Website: bh-photo
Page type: billing-address
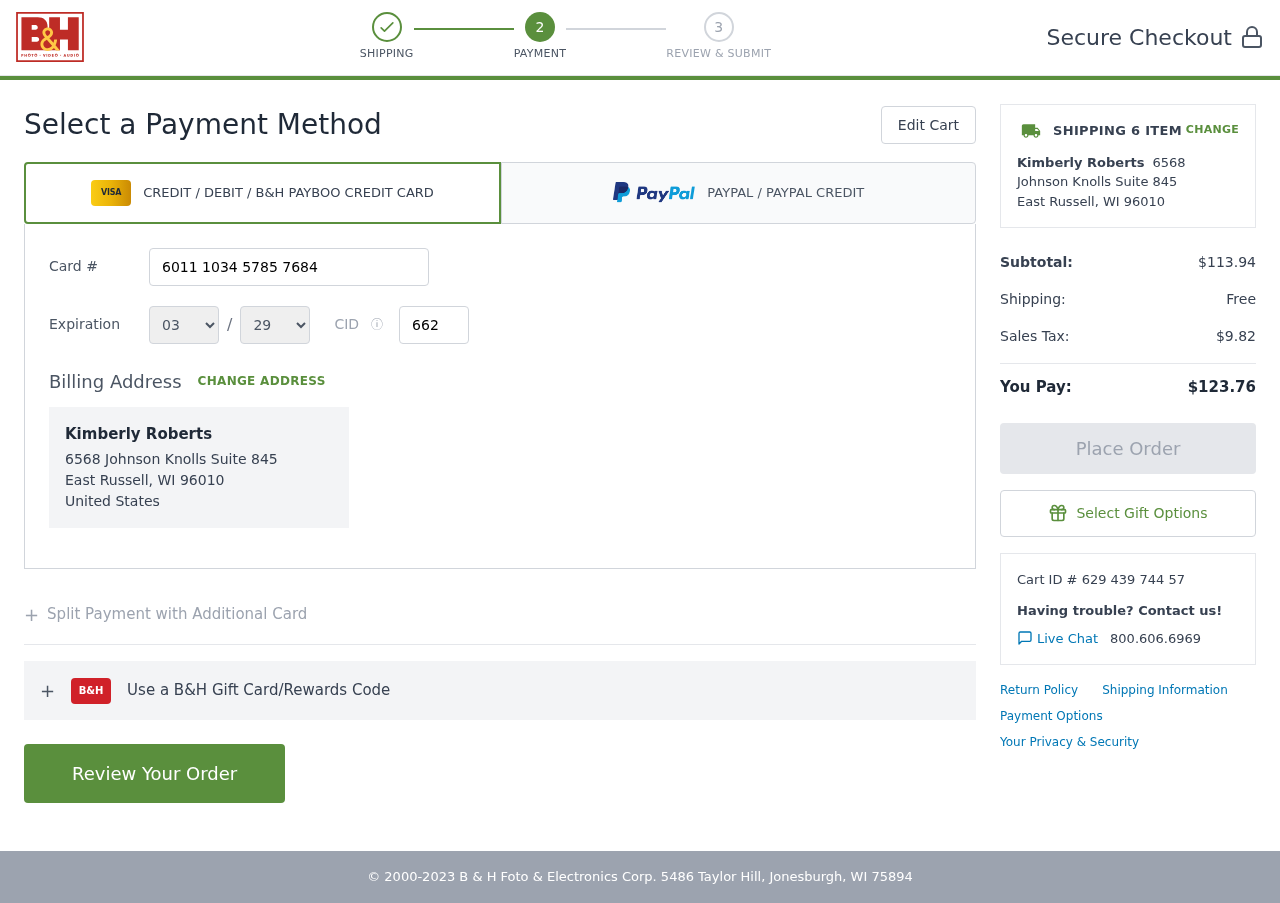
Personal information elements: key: PII_CARD_CVV
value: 662
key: PII_CARD_EXPIRY_MONTH
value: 03
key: PII_CARD_EXPIRY_YEAR
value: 29
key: PII_CARD_NUMBER
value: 6011 1034 5785 7684
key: PII_CITY_STATE_ZIP
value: East Russell, WI 96010
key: PII_COUNTRY
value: United States
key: PII_FULLNAME
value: Kimberly Roberts
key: PII_STREET
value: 6568 Johnson Knolls Suite 845
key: PII_FULLNAME2
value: Kimberly Roberts
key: PII_STREET2
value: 6568 Johnson Knolls Suite 845
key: PII_CITY_STATE_ZIP2
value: East Russell, WI 96010
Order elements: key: ORDER_NUM_ITEMS
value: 6
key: ORDER_SUBTOTAL
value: $113.94
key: ORDER_SHIPPING_COST
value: Free
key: ORDER_TAX
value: $9.82
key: ORDER_TOTAL
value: $123.76
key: ORDER_ID
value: Cart ID # 629 439 744 57